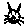
Label: cat